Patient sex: M
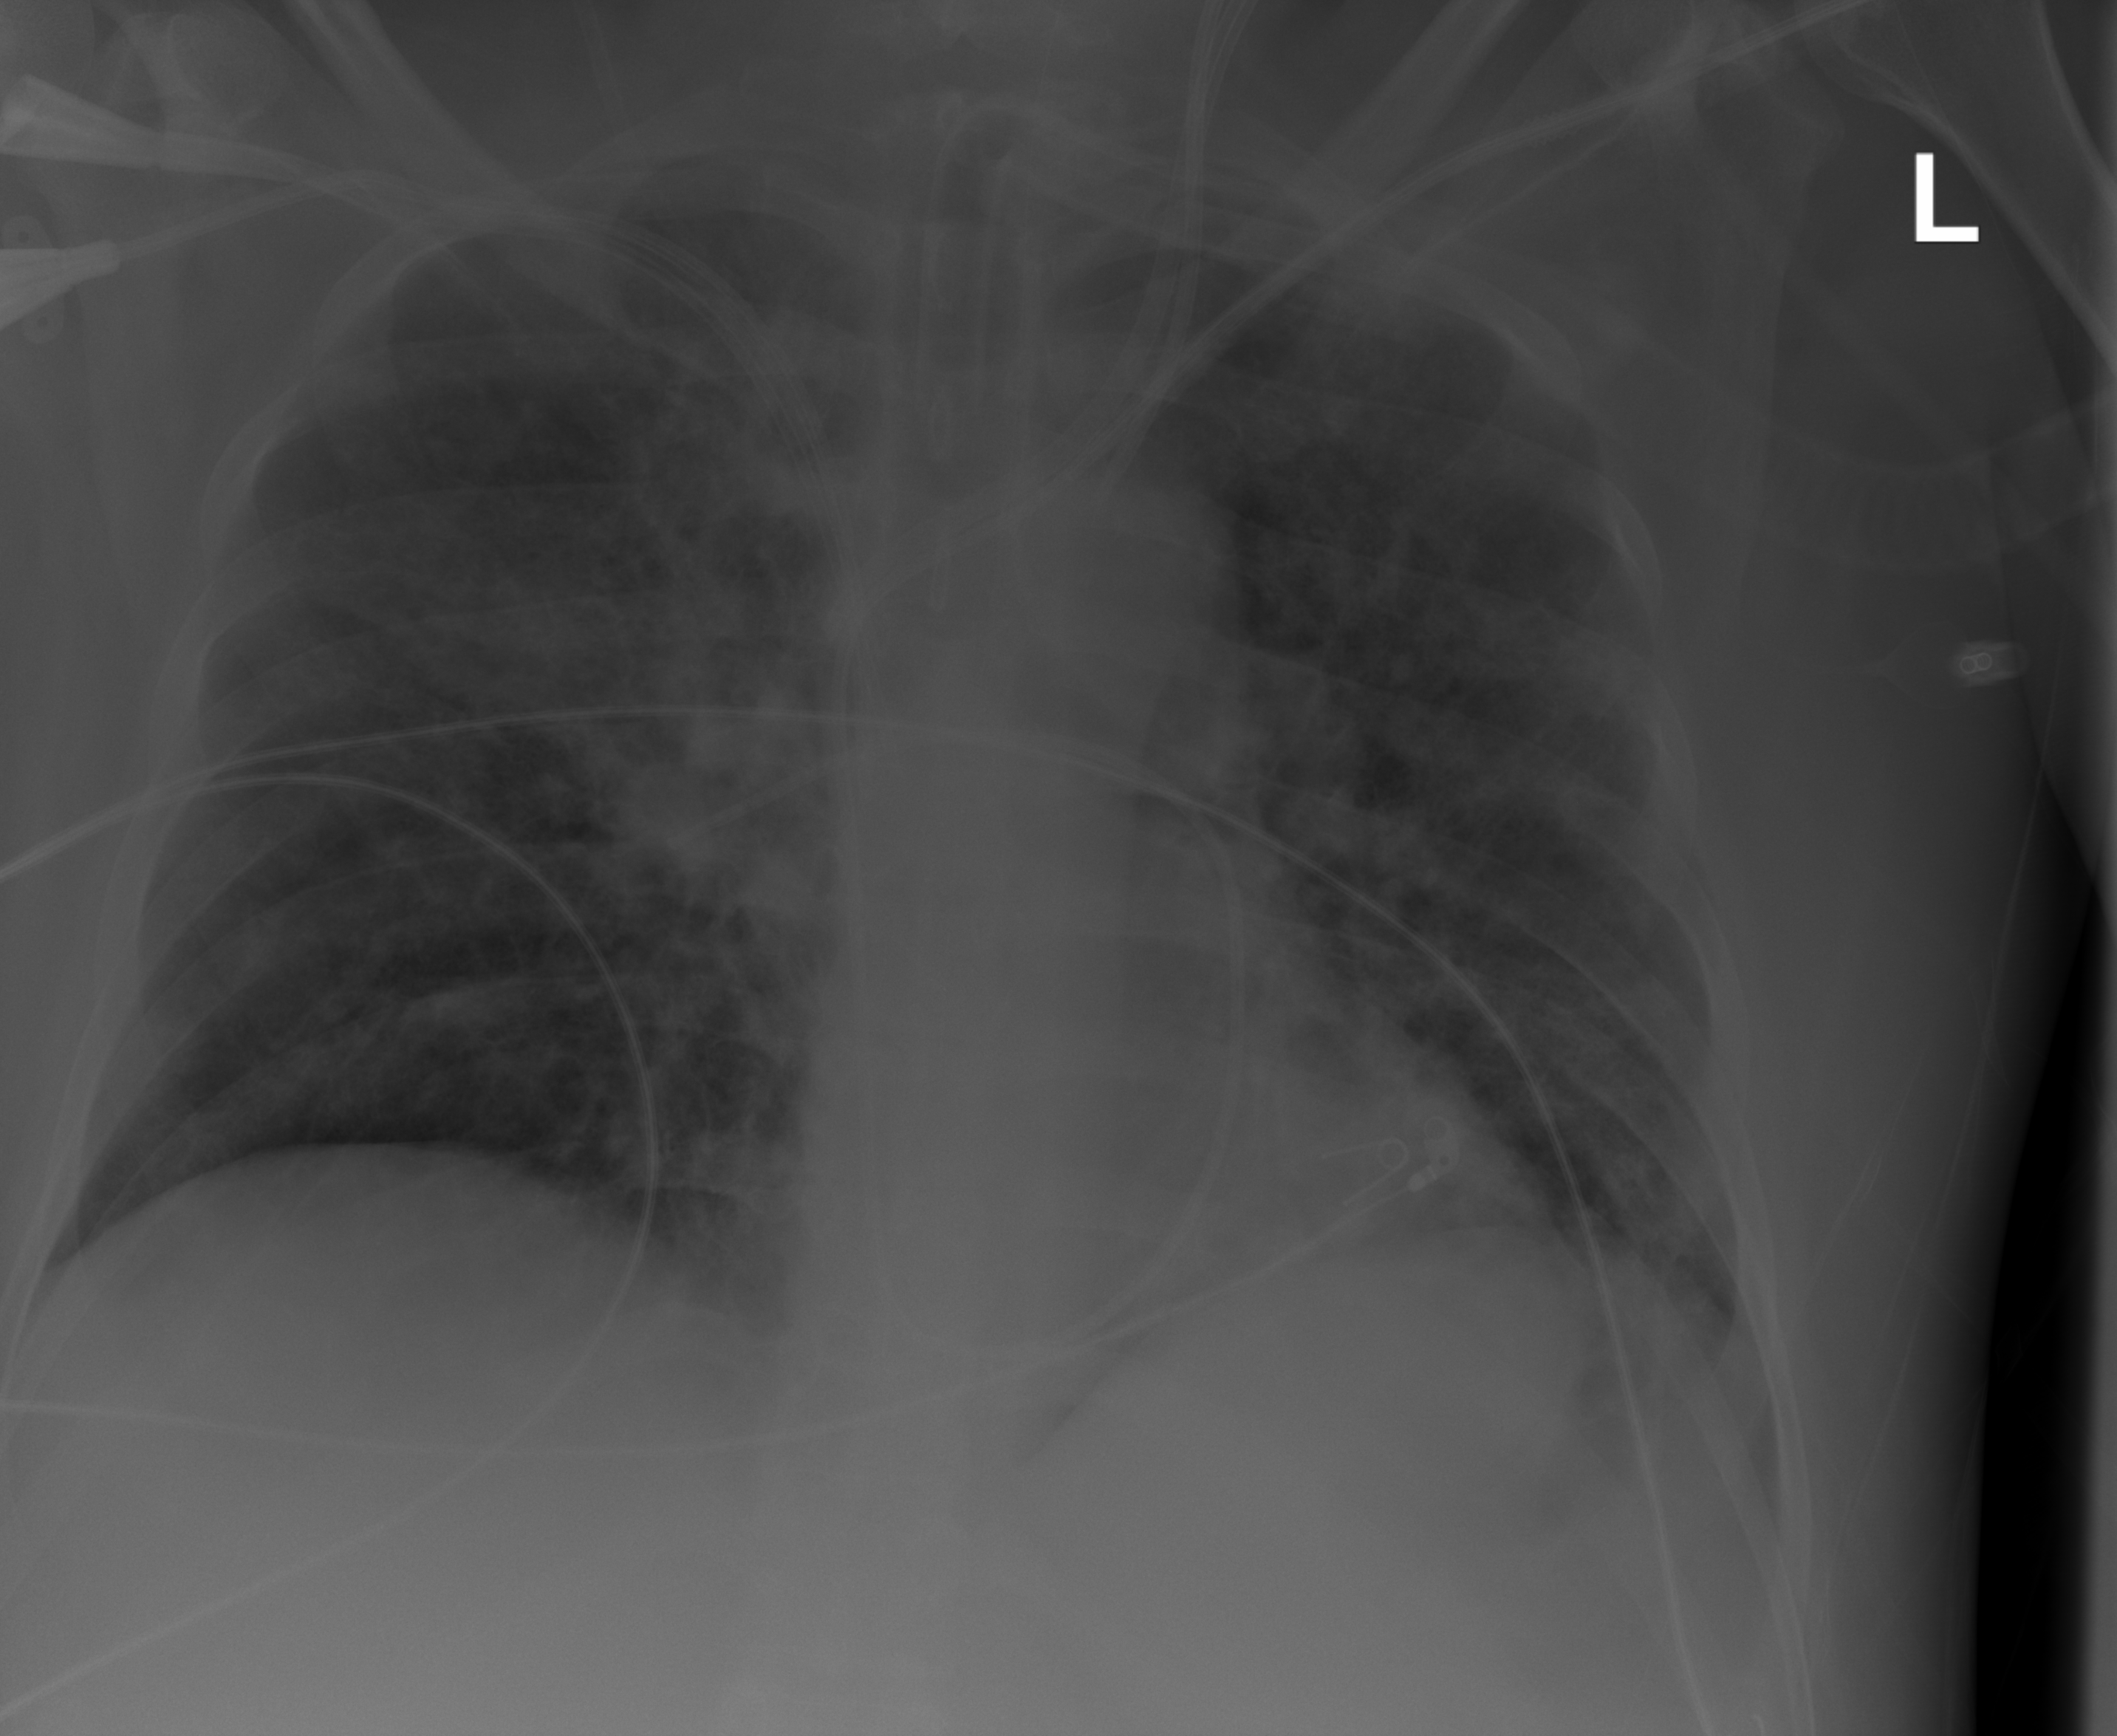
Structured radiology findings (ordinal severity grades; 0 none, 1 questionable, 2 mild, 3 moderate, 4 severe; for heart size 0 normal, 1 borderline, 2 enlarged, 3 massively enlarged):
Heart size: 0
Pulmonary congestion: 0
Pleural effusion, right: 0
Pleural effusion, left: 2
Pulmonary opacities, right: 3
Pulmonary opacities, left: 3
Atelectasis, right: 2
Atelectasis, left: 2